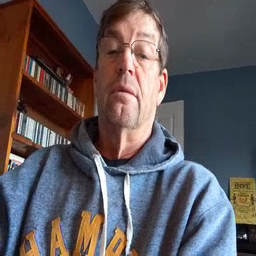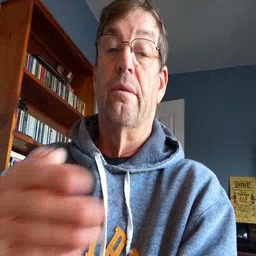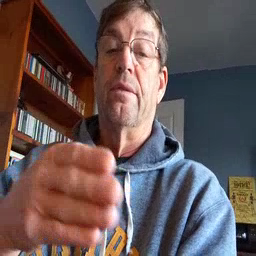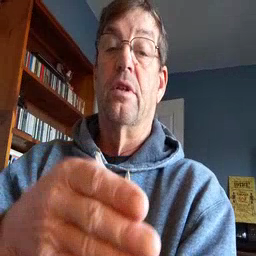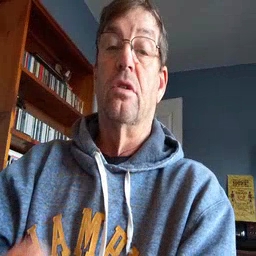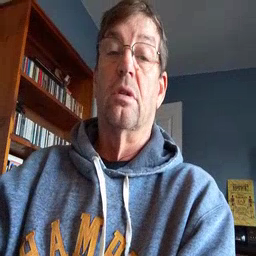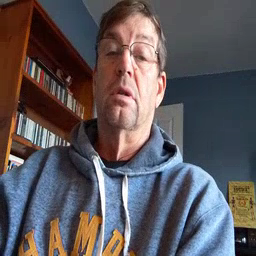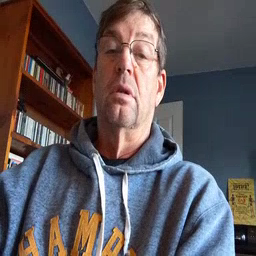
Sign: fish